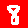
Digit: 8